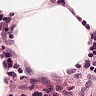
Metastatic tissue present: no